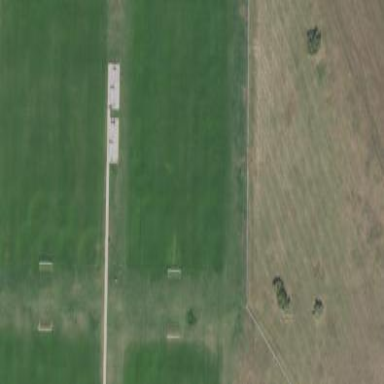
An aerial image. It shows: Soccer pitch for leisure land activities.